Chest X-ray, PA view. Patient: 44 years old, sex M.
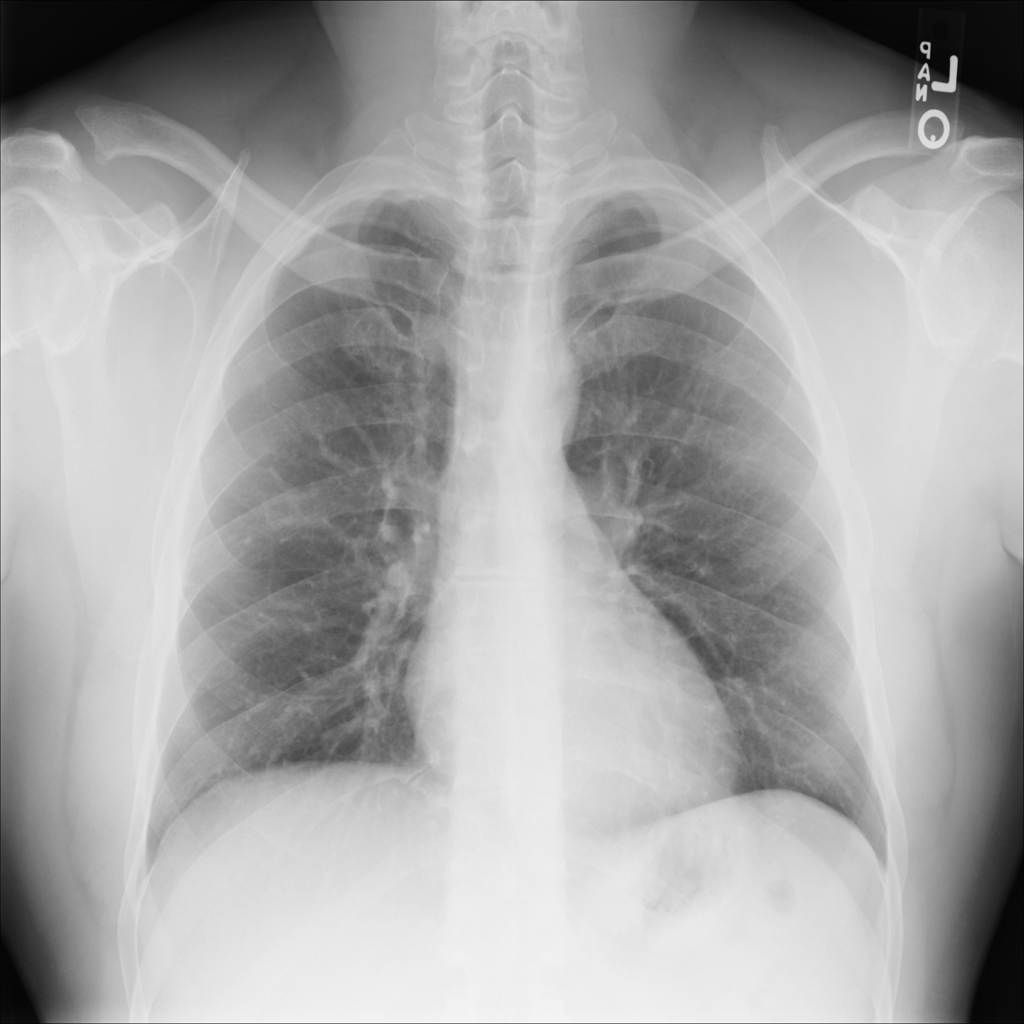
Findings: No Finding